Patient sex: M
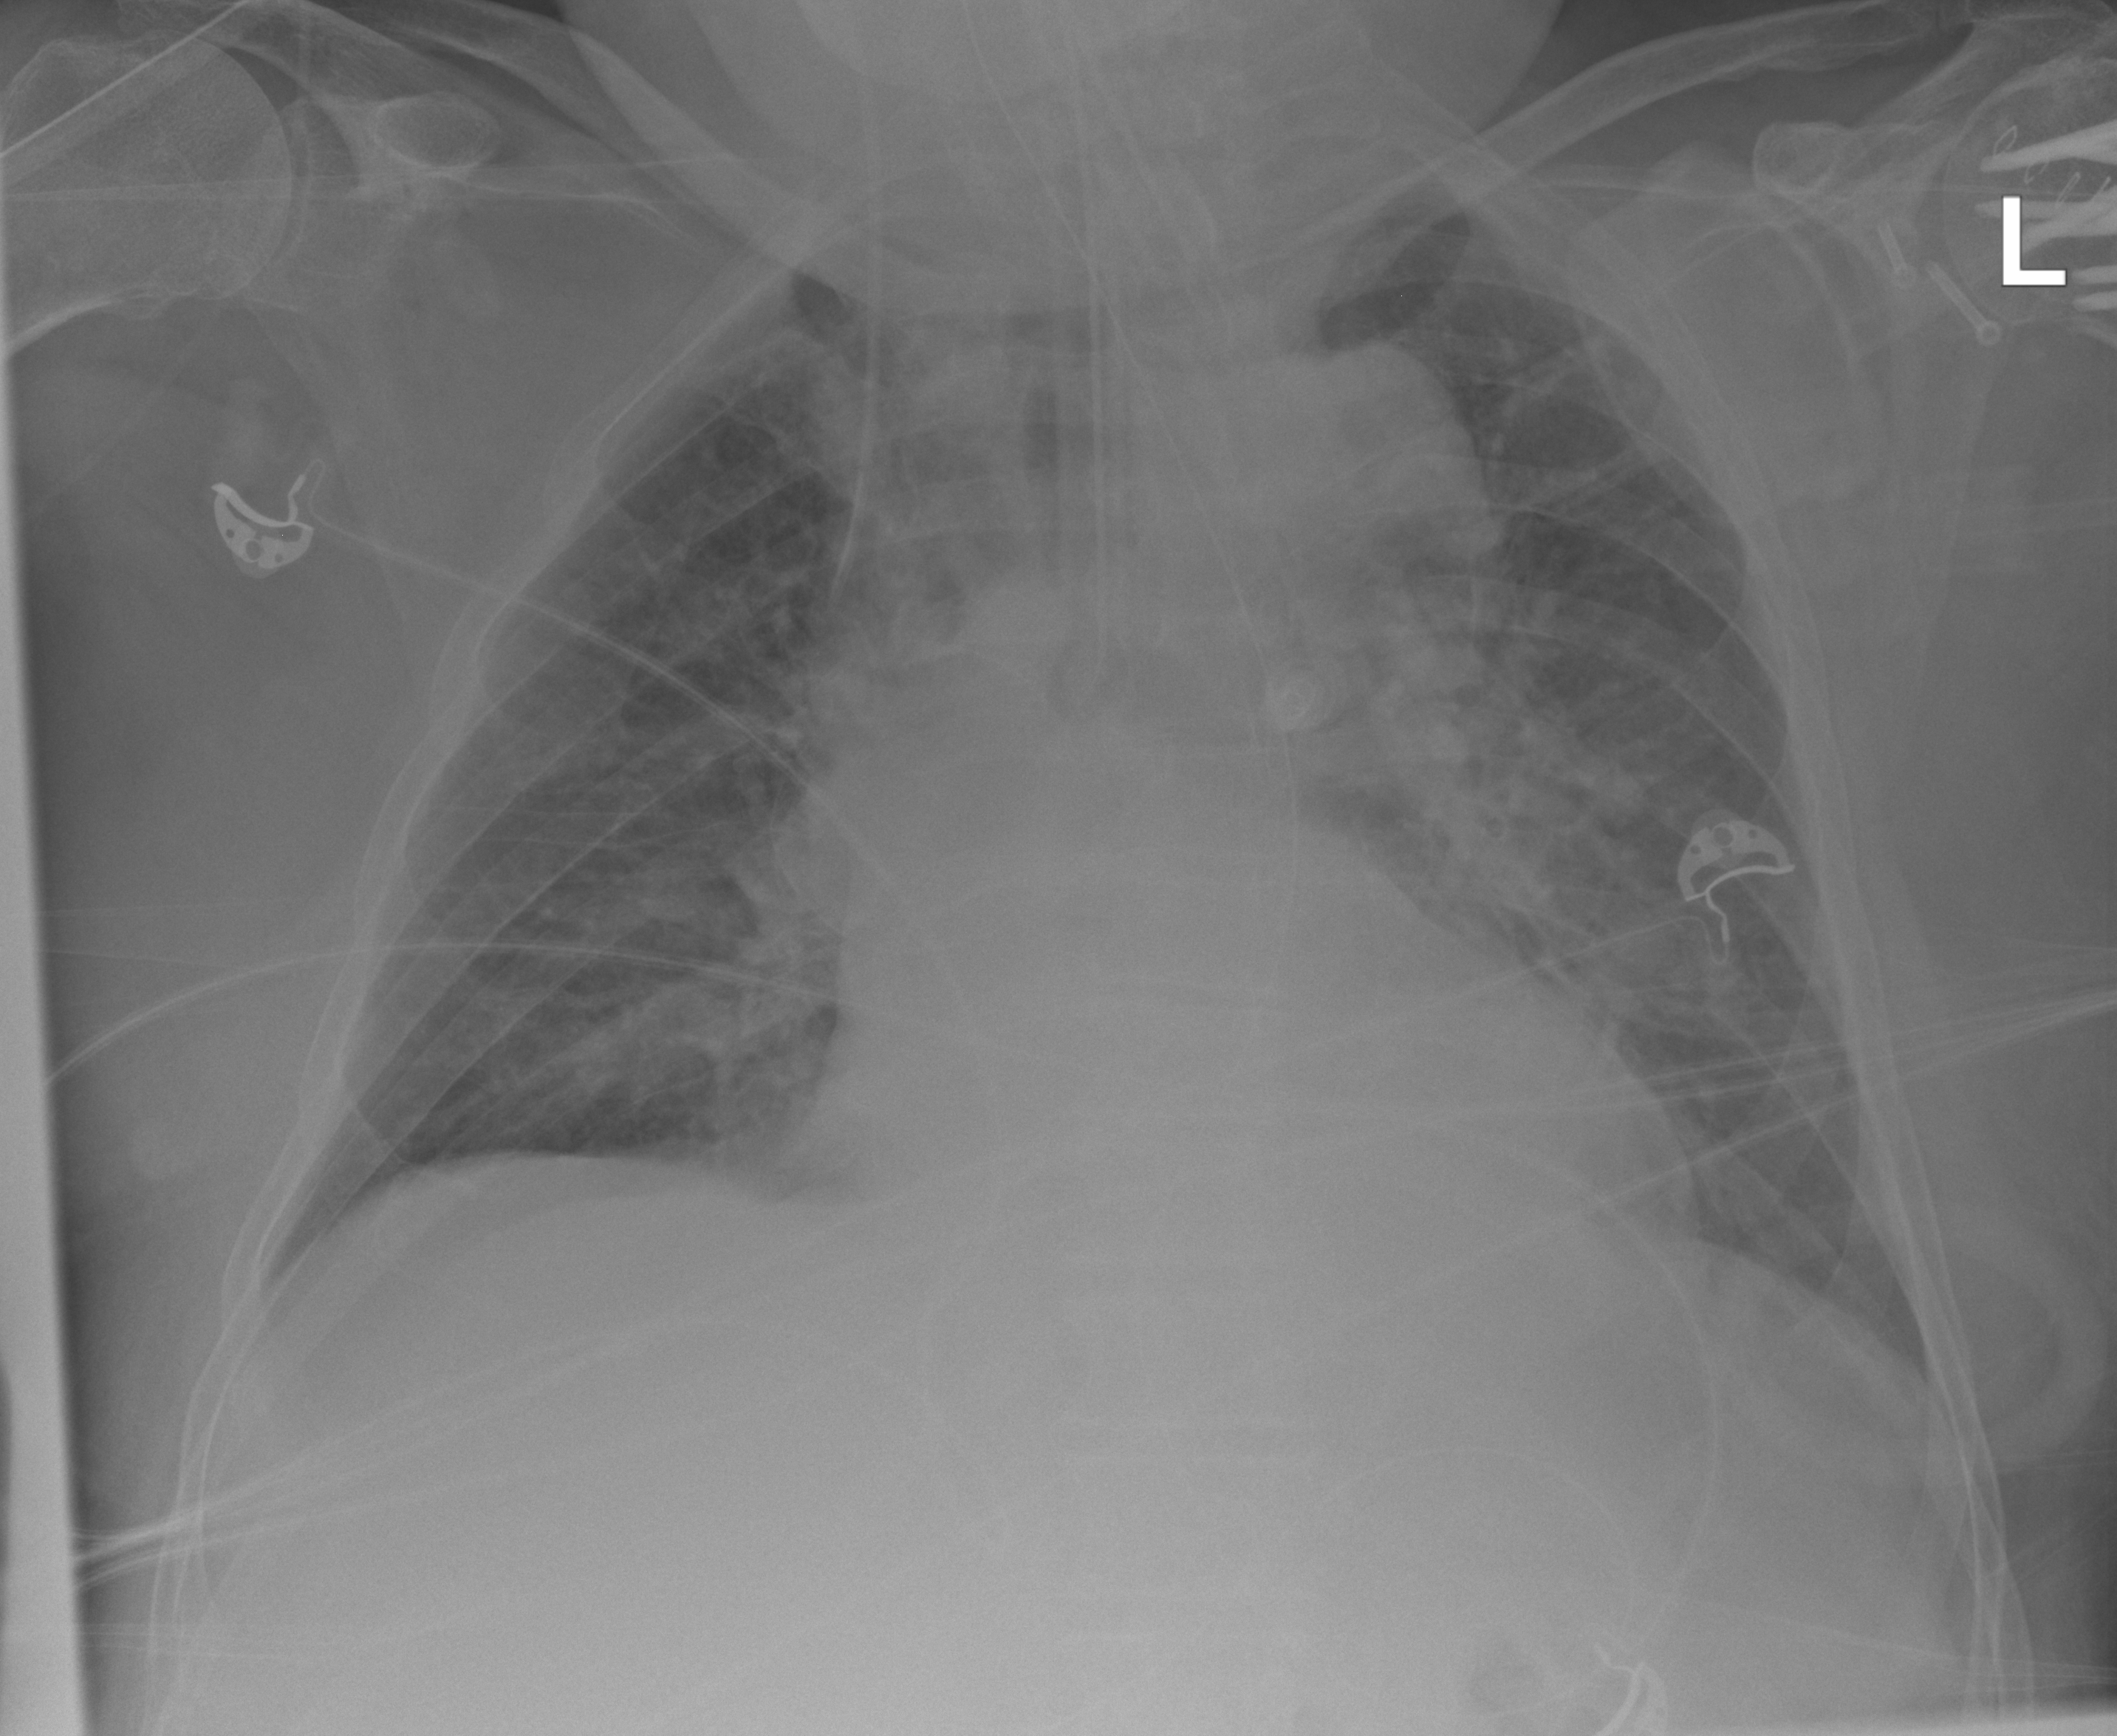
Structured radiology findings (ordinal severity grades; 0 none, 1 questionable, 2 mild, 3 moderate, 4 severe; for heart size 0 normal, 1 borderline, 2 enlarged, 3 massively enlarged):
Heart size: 1
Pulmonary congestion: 2
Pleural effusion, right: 0
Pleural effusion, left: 0
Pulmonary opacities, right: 2
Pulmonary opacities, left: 2
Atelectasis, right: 2
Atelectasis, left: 2